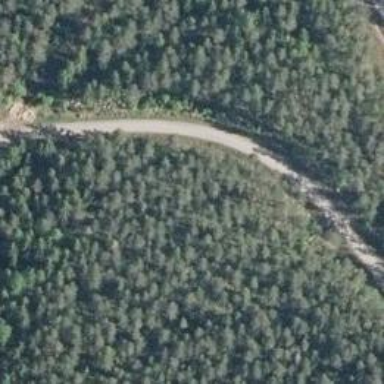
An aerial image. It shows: Unclassified road.